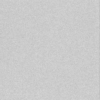
Label: dusty